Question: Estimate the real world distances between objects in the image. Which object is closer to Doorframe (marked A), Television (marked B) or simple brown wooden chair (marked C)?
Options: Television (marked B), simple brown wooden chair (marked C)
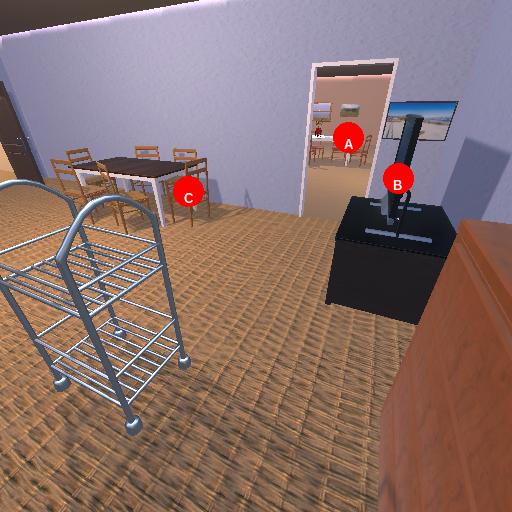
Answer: Television (marked B)